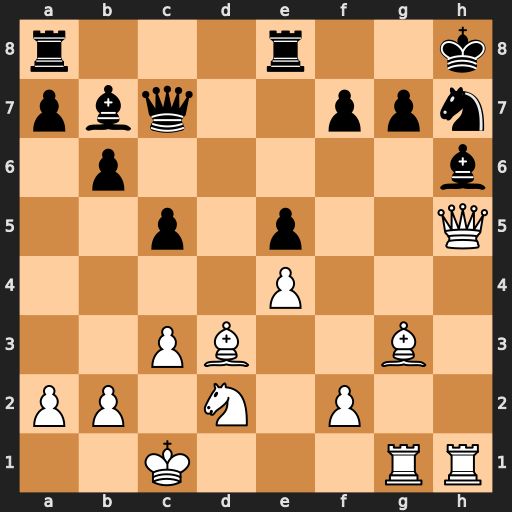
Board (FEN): r3r2k/pbq2ppn/1p5b/2p1p2Q/4P3/2PB2B1/PP1N1P2/2K3RR
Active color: w
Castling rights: -
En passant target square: -
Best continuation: Bf4 exf4 Rxg7 Re6 Rxf7